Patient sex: M
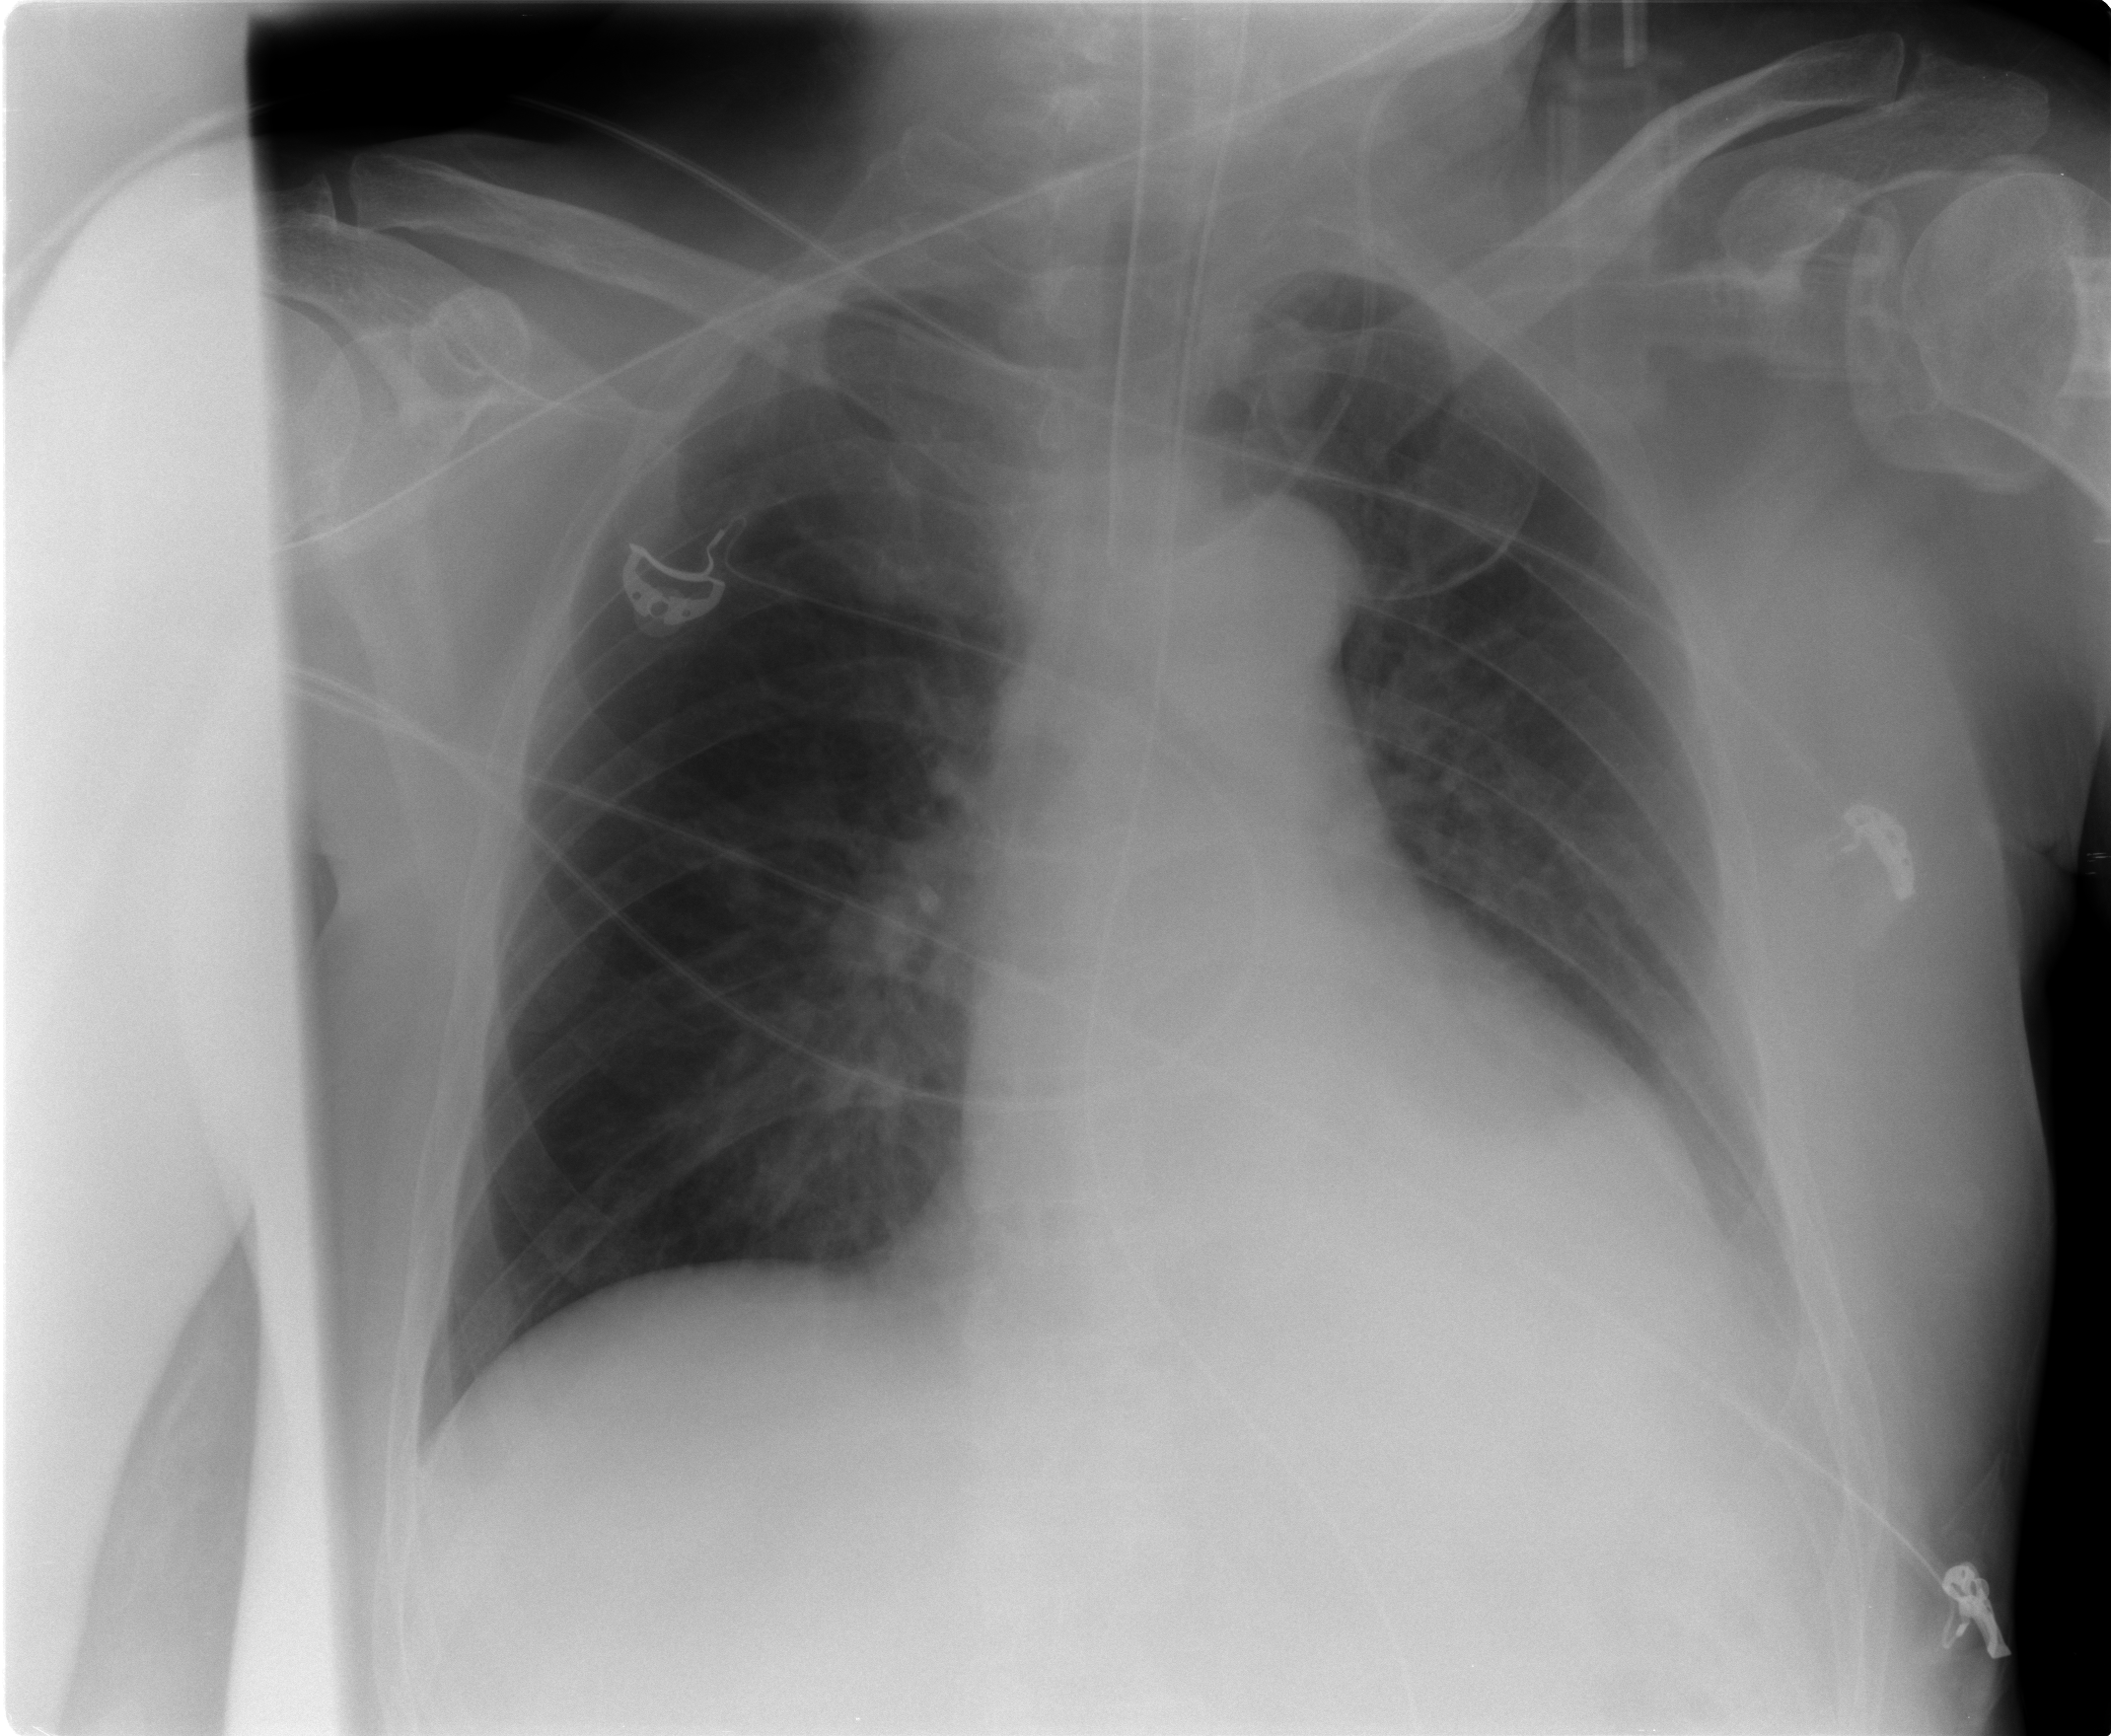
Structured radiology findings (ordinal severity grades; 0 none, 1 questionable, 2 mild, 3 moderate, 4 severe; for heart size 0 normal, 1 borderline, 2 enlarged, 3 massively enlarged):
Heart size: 0
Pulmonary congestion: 1
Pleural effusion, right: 0
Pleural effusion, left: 2
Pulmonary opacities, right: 2
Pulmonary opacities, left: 0
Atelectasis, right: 0
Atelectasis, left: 2